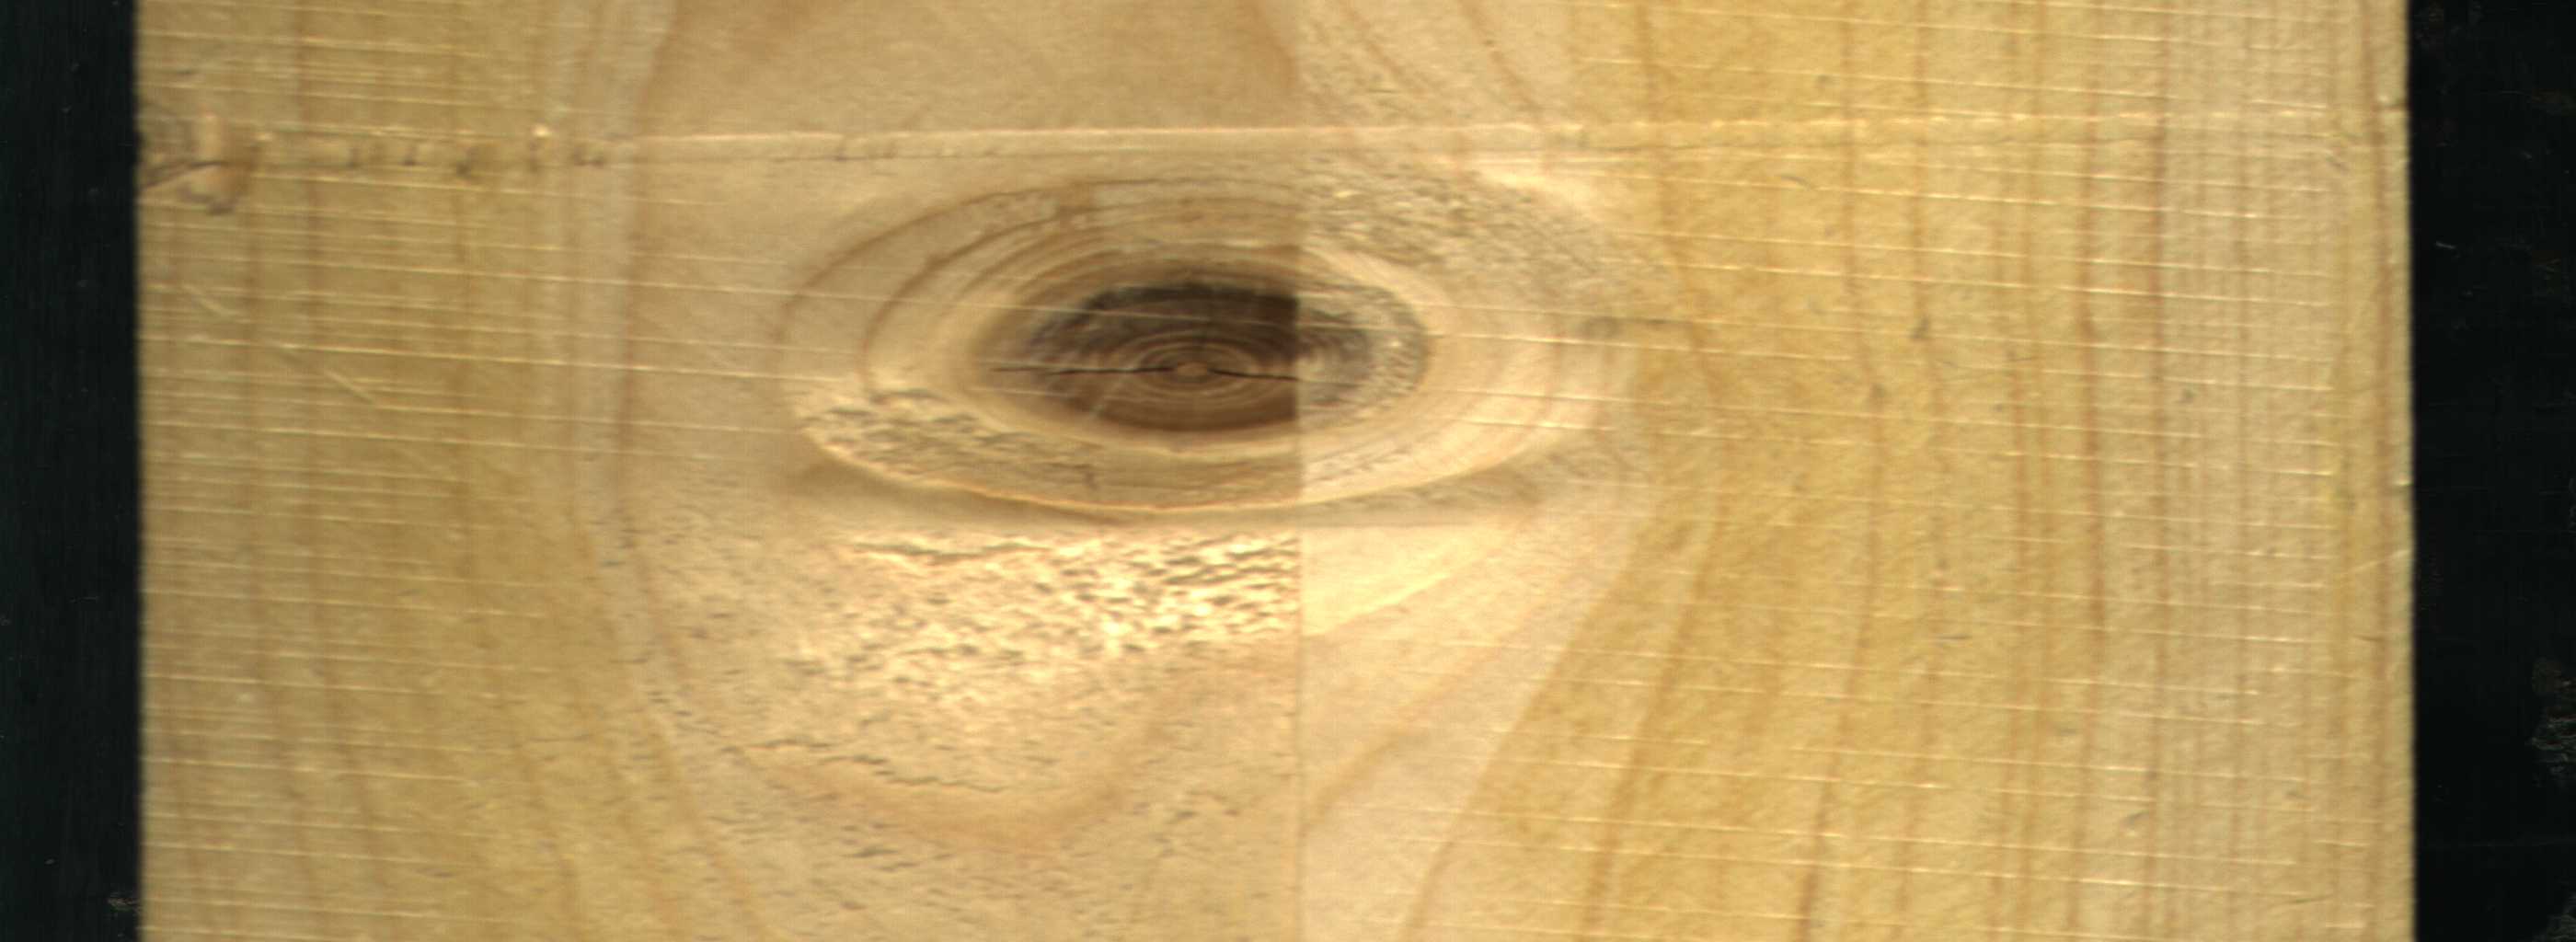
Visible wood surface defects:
knot_with_crack